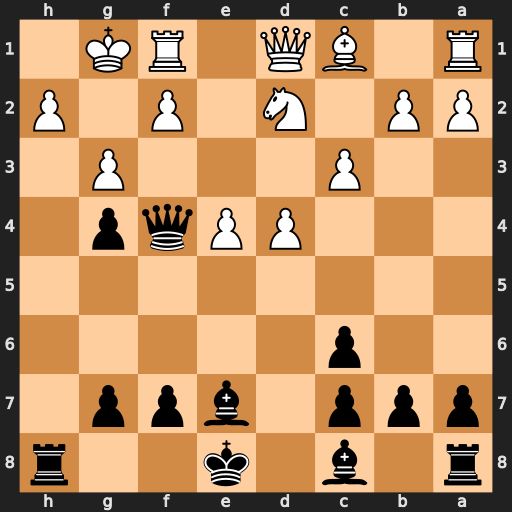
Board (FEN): r1b1k2r/ppp1bpp1/2p5/8/3PPqp1/2P3P1/PP1N1P1P/R1BQ1RK1
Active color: b
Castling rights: kq
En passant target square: -
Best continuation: Qh6 Re1 Qxh2+